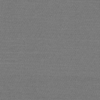
Label: dusty